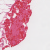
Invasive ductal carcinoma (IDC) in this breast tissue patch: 0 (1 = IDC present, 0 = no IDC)